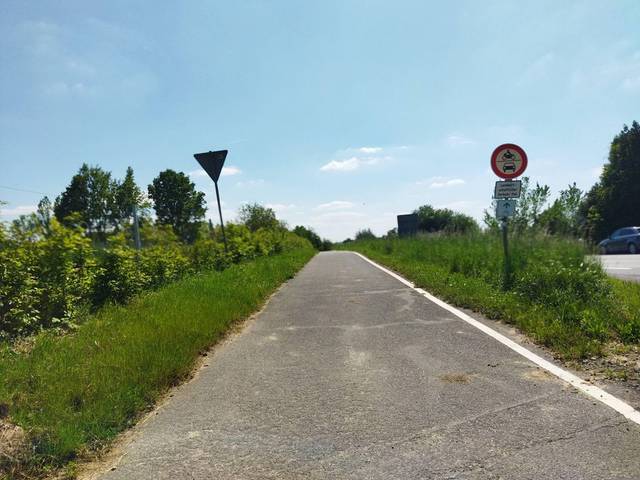
Region: Germany
Coordinates: 49.14, 8.608